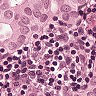
Metastatic tissue present: yes